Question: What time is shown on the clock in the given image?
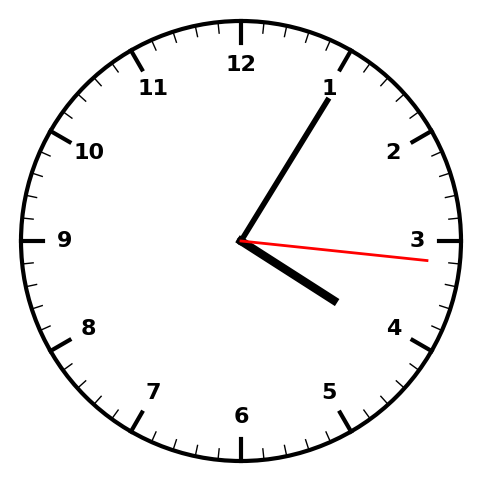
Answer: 04:05:16